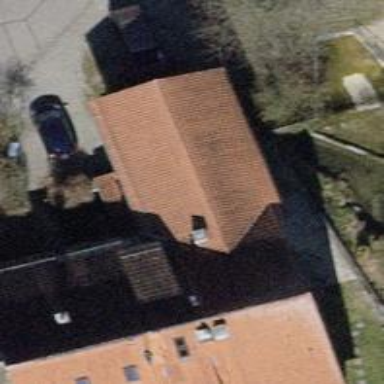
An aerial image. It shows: Building with tile roof.